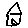
Label: house